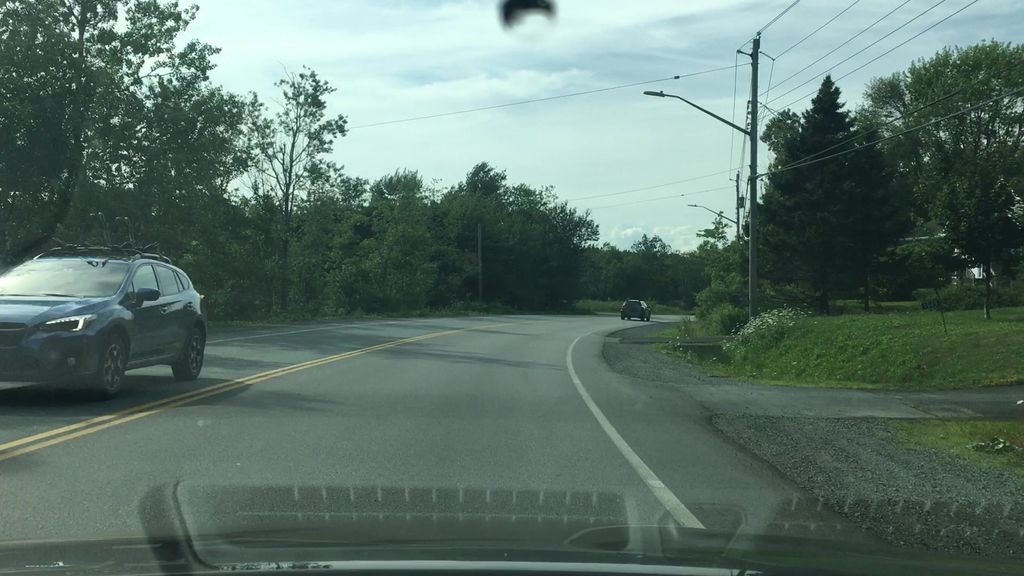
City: halifax